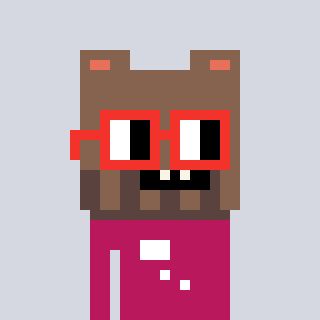
a pixel art character with square red glasses, a bear-shaped head and a darkpink-colored body on a cool background